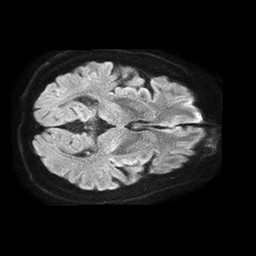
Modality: TRACE
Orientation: axial
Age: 73
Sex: male
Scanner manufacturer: philips
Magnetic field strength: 1.5 T
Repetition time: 4.6 s
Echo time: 0.08631 s